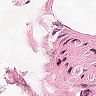
Metastatic tissue present: no